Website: lowes
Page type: payment
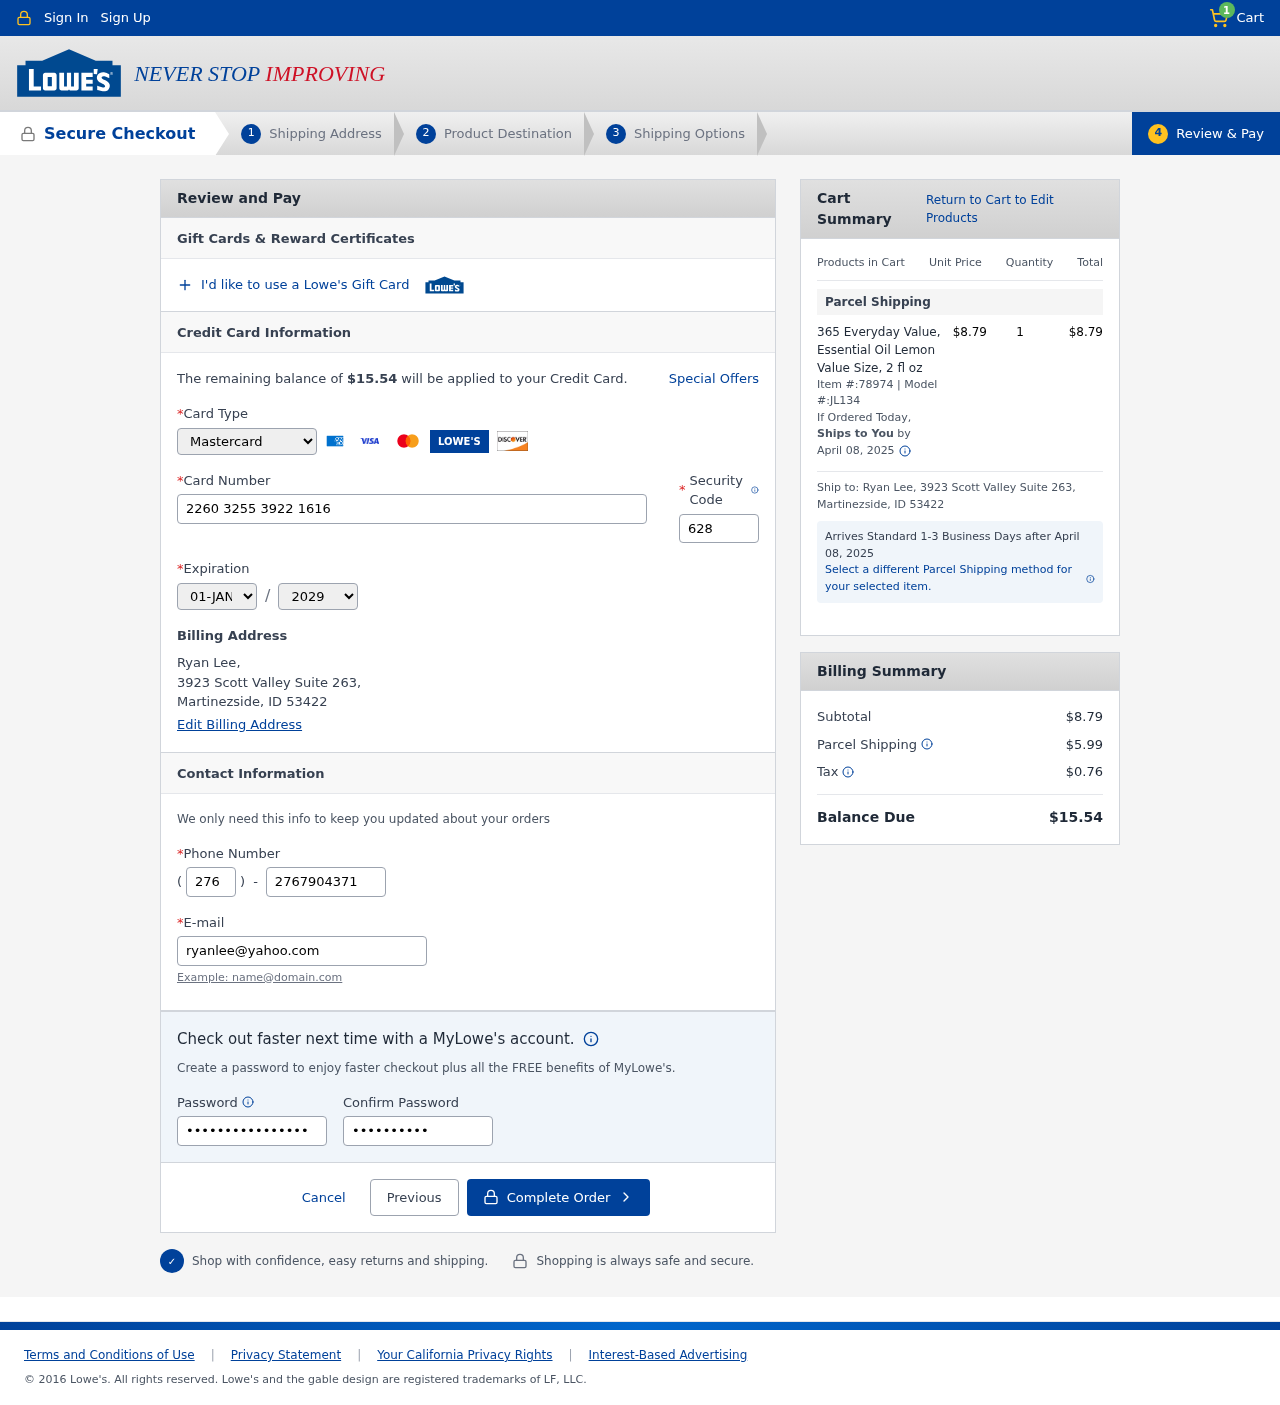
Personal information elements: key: PII_CARD_CVV
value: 628
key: PII_CARD_EXPIRY_MONTH
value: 01
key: PII_CARD_EXPIRY_YEAR
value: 29
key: PII_CARD_NUMBER
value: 2260 3255 3922 1616
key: PII_CARD_TYPE
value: Mastercard
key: PII_CITY_STATE_ZIP
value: Martinezside, ID 53422
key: PII_EMAIL
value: ryanlee@yahoo.com
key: PII_FULLNAME
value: Ryan Lee,
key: PII_PHONE
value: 2767904371
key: PII_PHONE_AREA
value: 276
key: PII_STREET
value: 3923 Scott Valley Suite 263
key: PII_STREET
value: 3923 Scott Valley Suite 263,
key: PII_FULLNAME2
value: Ryan Lee
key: PII_CITY
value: Martinezside
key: PII_STATE_ABBR
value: ID
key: PII_POSTCODE
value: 53422
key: PII_POSTCODE_FULL
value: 53422
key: PII_CITY_STATE
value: Martinezside, ID
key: PII_POSTCODE_NUMERIC
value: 53422
Product elements: key: PRODUCT1_NAME
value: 365 Everyday Value, Essential Oil Lemon Value Size, 2 fl oz
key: PRODUCT1_PRICE
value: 8.79
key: PRODUCT1_QUANTITY
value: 1
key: PRODUCT1_ITEM
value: Item #:78974
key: PRODUCT1_MODEL
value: Model #:JL134
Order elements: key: ORDER_NUM_ITEMS
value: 1
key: ORDER_TOTAL
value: $15.54
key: ORDER_SHIPPING_DATE
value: April 08, 2025
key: ORDER_SUBTOTAL
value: $8.79
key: ORDER_SHIPPING_DATE2
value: April 08, 2025
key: ORDER_SHIPPING_COST
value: $5.99
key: ORDER_TAX
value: $0.76